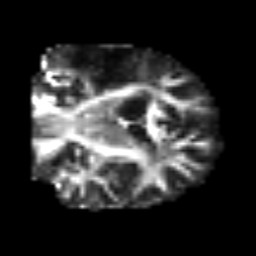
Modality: FA
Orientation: coronal
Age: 47
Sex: male
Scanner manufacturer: siemens
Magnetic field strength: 3 T
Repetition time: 3.2 s
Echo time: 0.081 s